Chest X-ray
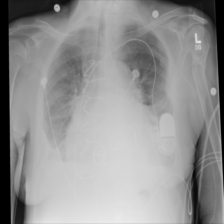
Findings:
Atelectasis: negative
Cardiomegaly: negative
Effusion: negative
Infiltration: negative
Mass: negative
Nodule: negative
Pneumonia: negative
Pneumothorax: negative
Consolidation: negative
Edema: negative
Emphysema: negative
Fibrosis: negative
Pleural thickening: negative
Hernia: negative